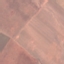
Label: AnnualCrop